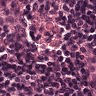
Metastatic tissue present: no